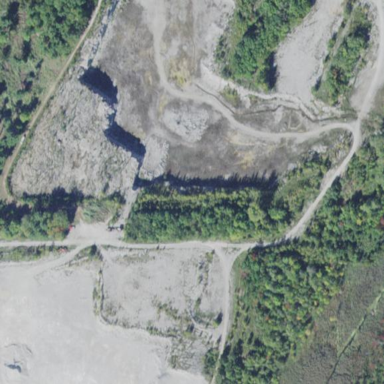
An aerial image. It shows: Quarry area.